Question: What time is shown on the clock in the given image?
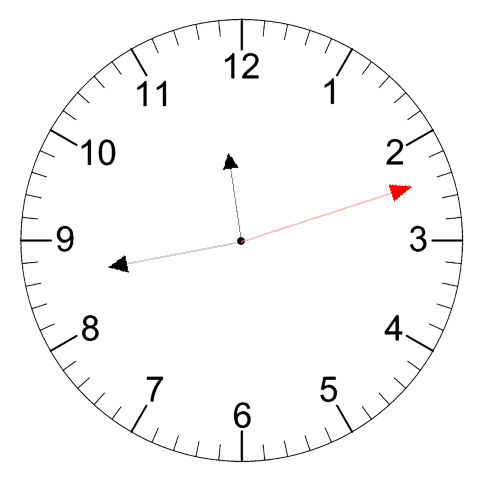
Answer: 11:43:12